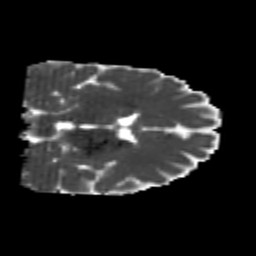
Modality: MD
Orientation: coronal
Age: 24
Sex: female
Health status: healthy
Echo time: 0.074 s